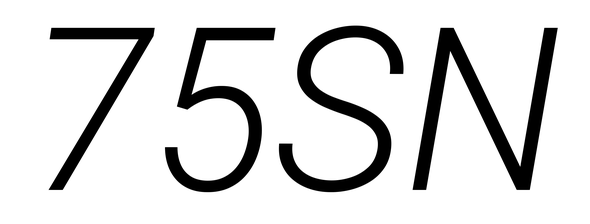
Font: Roboto-Italic_Light_Italic